Question: I am working on JTree and i need to Create XML file of Jtree so is there any good way to convert it? I am using JTree in java.
I just need to convert it and i have 'Checkbox' as node into the Tree and i have used render for it. and when submit call i need to convert that Jtree into XML. is there any good way for that??
My Tree is Dynamically Created. so i need to convert it.
i tried this
'''
try {
DocumentBuilderFactory factory = DocumentBuilderFactory.newInstance();
Document doc = factory.newDocumentBuilder().newDocument();
Element rootElement = doc.createElement("Vervesystems");
TreeNode root = (TreeNode) jTree1.getModel().getRoot();
parseTreeNode(root, rootElement);
System.out.println("Node name"+root.toString());
System.err.println("Root node"+root.getChildCount());
Transformer tf = TransformerFactory.newInstance().newTransformer();
tf.setOutputProperty(OutputKeys.INDENT, "yes");
tf.setOutputProperty(OutputKeys.METHOD, "xml");
tf.setOutputProperty("{http://xml.apache.org/xslt}indent-amount", "4");
DOMSource domSource = new DOMSource(doc);
StreamResult sr = new StreamResult(new File("/home/kishan/NetBeansProjects/03-02-2014-VISDashboard/src/com/verve/visdashboard/TreeModel.xml"));
tf.transform(domSource, sr);
} catch (Exception e) {
System.err.println("This is exception "+e);
}
private void parseTreeNode(TreeNode treeNode, Node doc) {
try {
Element parentElement = doc.getOwnerDocument().createElement("folder");
doc.appendChild(parentElement);
System.err.println("Element name"+parentElement.getTagName());
// Apply properties to root element...
org.w3c.dom.Attr attrName = doc.getOwnerDocument().createAttribute("DisplayName");
attrName.setNodeValue("Treenode");
System.err.println("Count"+treeNode.getChildCount());
parentElement.getAttributes().setNamedItem(attrName);
Enumeration kiddies = treeNode.children();
while (kiddies.hasMoreElements()) {
TreeNode child = (TreeNode) kiddies.nextElement();
//doc.appendChild(child);
System.out.println("Child"+child.toString());
parseTreeNode(child, parentElement);
}
} catch (Exception e) {
System.err.println("exception is here"+e);
}
'''
but its Wrting blank only in myxml file. can anybody give suggestion. Example image is here.

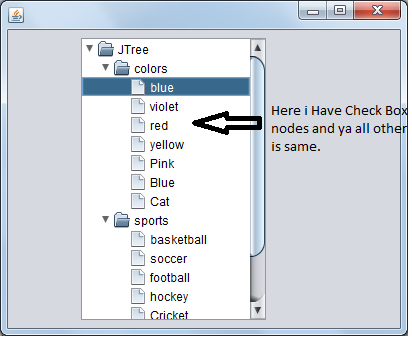
Answer: The basic concept is simple. A 'TreeModel' is just a bunch of linked nodes, which may or may not contain children
Creating the XML is a "little" more complex, but not that difficult, in fact, the most difficult part would be trying to parse each node and saving it...
Take a look at <URL> for more details
'''
import java.io.File;
import java.util.Enumeration;
import java.util.logging.Level;
import java.util.logging.Logger;
import javax.swing.tree.DefaultTreeModel;
import javax.swing.tree.TreeModel;
import javax.swing.tree.TreeNode;
import javax.xml.parsers.DocumentBuilderFactory;
import javax.xml.parsers.ParserConfigurationException;
import javax.xml.transform.OutputKeys;
import javax.xml.transform.Transformer;
import javax.xml.transform.TransformerConfigurationException;
import javax.xml.transform.TransformerException;
import javax.xml.transform.TransformerFactory;
import javax.xml.transform.dom.DOMSource;
import javax.xml.transform.stream.StreamResult;
import org.w3c.dom.Attr;
import org.w3c.dom.Document;
import org.w3c.dom.Element;
import org.w3c.dom.Node;
public class ConvertToXML {
public static void main(String[] args) {
TreeModel model = new DefaultTreeModel(...);
try {
DocumentBuilderFactory factory = DocumentBuilderFactory.newInstance();
Document doc = factory.newDocumentBuilder().newDocument();
Element rootElement = doc.createElement("treeModel");
doc.appendChild(rootElement);
// Get tree root...
TreeNode root = (TreeNode) model.getRoot();
parseTreeNode(root, rootElement);
// Save the document to disk...
Transformer tf = TransformerFactory.newInstance().newTransformer();
tf.setOutputProperty(OutputKeys.INDENT, "yes");
tf.setOutputProperty(OutputKeys.METHOD, "xml");
tf.setOutputProperty("{http://xml.apache.org/xslt}indent-amount", "4");
DOMSource domSource = new DOMSource(doc);
StreamResult sr = new StreamResult(new File("TreeModel.xml"));
tf.transform(domSource, sr);
} catch (ParserConfigurationException | TransformerException ex) {
ex.printStackTrace();
}
}
private static void parseTreeNode(TreeNode treeNode, Node doc) {
Element parentElement = doc.getOwnerDocument().createElement("node");
doc.appendChild(parentElement);
// Apply properties to root element...
Attr attrName = doc.getOwnerDocument().createAttribute("name");
attrName.setNodeValue(...);
parentElement.getAttributes().setNamedItem(attrName);
Enumeration kiddies = treeNode.children();
while (kiddies.hasMoreElements()) {
TreeNode child = (TreeNode) kiddies.nextElement();
parseTreeNode(child, parentElement);
}
}
}
'''
The following example is based on the examples from <URL>
And produces the following output...
'''
<?xml version="1.0" encoding="UTF-8" standalone="no"?>
<Library>
<catagory name="Books for Java Programmers">
<book name="The Java Tutorial: A Short Course on the Basics" url="tutorial.html"/>
<book name="The Java Tutorial Continued: The Rest of the JDK" url="tutorialcont.html"/>
<book name="The JFC Swing Tutorial: A Guide to Constructing GUIs" url="swingtutorial.html"/>
<book name="Effective Java Programming Language Guide" url="bloch.html"/>
<book name="The Java Programming Language" url="arnold.html"/>
<book name="The Java Developers Almanac" url="chan.html"/>
</catagory>
<catagory name="Books for Java Implementers">
<book name="The Java Virtual Machine Specification" url="vm.html"/>
<book name="The Java Language Specification" url="jls.html"/>
</catagory>
</Library>
'''
The code...
'''
import java.io.File;
import java.util.Enumeration;
import javax.swing.tree.DefaultMutableTreeNode;
import javax.swing.tree.DefaultTreeModel;
import javax.swing.tree.TreeModel;
import javax.swing.tree.TreeNode;
import javax.xml.parsers.DocumentBuilderFactory;
import javax.xml.parsers.ParserConfigurationException;
import javax.xml.transform.OutputKeys;
import javax.xml.transform.Transformer;
import javax.xml.transform.TransformerException;
import javax.xml.transform.TransformerFactory;
import javax.xml.transform.dom.DOMSource;
import javax.xml.transform.stream.StreamResult;
import org.w3c.dom.Attr;
import org.w3c.dom.Document;
import org.w3c.dom.Element;
public class TreeExample {
public static void main(String[] args) {
DefaultMutableTreeNode top = new DefaultMutableTreeNode("The Java Series");
createNodes(top);
TreeModel model = new DefaultTreeModel(top);
try {
DocumentBuilderFactory factory = DocumentBuilderFactory.newInstance();
Document doc = factory.newDocumentBuilder().newDocument();
// Get tree root...
DefaultMutableTreeNode root = (DefaultMutableTreeNode) model.getRoot();
parseTreeNode(root, doc);
// Save the document to disk...
Transformer tf = TransformerFactory.newInstance().newTransformer();
tf.setOutputProperty(OutputKeys.INDENT, "yes");
tf.setOutputProperty(OutputKeys.METHOD, "xml");
tf.setOutputProperty("{http://xml.apache.org/xslt}indent-amount", "4");
DOMSource domSource = new DOMSource(doc);
StreamResult sr = new StreamResult(new File("TreeModel.xml"));
tf.transform(domSource, sr);
} catch (ParserConfigurationException | TransformerException ex) {
ex.printStackTrace();
}
}
protected static void parseTreeNode(DefaultMutableTreeNode treeNode, Document doc) {
String value = treeNode.getUserObject().toString();
Element rootElement = doc.createElement("Library");
doc.appendChild(rootElement);
Enumeration kiddies = treeNode.children();
while (kiddies.hasMoreElements()) {
DefaultMutableTreeNode child = (DefaultMutableTreeNode) kiddies.nextElement();
parseTreeNode(child, rootElement);
}
}
protected static void parseTreeNode(DefaultMutableTreeNode treeNode, Element doc) {
Object value = treeNode.getUserObject();
Element parentElement = null;
if (value instanceof BookInfo) {
parentElement = doc.getOwnerDocument().createElement("book");
BookInfo book = (BookInfo) value;
// Apply properties to root element...
Attr attrName = doc.getOwnerDocument().createAttribute("name");
attrName.setNodeValue(book.getBookName());
parentElement.getAttributes().setNamedItem(attrName);
Attr attrURL = doc.getOwnerDocument().createAttribute("url");
attrURL.setNodeValue(book.getBookURL());
parentElement.getAttributes().setNamedItem(attrURL);
} else if (value instanceof BookCatagory) {
parentElement = doc.getOwnerDocument().createElement("catagory");
BookCatagory book = (BookCatagory) value;
// Apply properties to root element...
Attr attrName = doc.getOwnerDocument().createAttribute("name");
attrName.setNodeValue(book.getCatagory());
parentElement.getAttributes().setNamedItem(attrName);
}
doc.appendChild(parentElement);
Enumeration kiddies = treeNode.children();
while (kiddies.hasMoreElements()) {
DefaultMutableTreeNode child = (DefaultMutableTreeNode) kiddies.nextElement();
parseTreeNode(child, parentElement);
}
}
protected static void createNodes(DefaultMutableTreeNode top) {
DefaultMutableTreeNode category = null;
DefaultMutableTreeNode book = null;
category = new DefaultMutableTreeNode(new BookCatagory("Books for Java Programmers"));
top.add(category);
//original Tutorial
book = new DefaultMutableTreeNode(new BookInfo("The Java Tutorial: A Short Course on the Basics",
"tutorial.html"));
category.add(book);
//Tutorial Continued
book = new DefaultMutableTreeNode(new BookInfo("The Java Tutorial Continued: The Rest of the JDK",
"tutorialcont.html"));
category.add(book);
//JFC Swing Tutorial
book = new DefaultMutableTreeNode(new BookInfo("The JFC Swing Tutorial: A Guide to Constructing GUIs",
"swingtutorial.html"));
category.add(book);
//Bloch
book = new DefaultMutableTreeNode(new BookInfo("Effective Java Programming Language Guide",
"bloch.html"));
category.add(book);
//Arnold/Gosling
book = new DefaultMutableTreeNode(new BookInfo("The Java Programming Language", "arnold.html"));
category.add(book);
//Chan
book = new DefaultMutableTreeNode(new BookInfo("The Java Developers Almanac",
"chan.html"));
category.add(book);
category = new DefaultMutableTreeNode(new BookCatagory("Books for Java Implementers"));
top.add(category);
//VM
book = new DefaultMutableTreeNode(new BookInfo("The Java Virtual Machine Specification",
"vm.html"));
category.add(book);
//Language Spec
book = new DefaultMutableTreeNode(new BookInfo("The Java Language Specification",
"jls.html"));
category.add(book);
}
public static class BookCatagory {
private String catagory;
public BookCatagory(String cat) {
this.catagory = cat;
}
public String getCatagory() {
return catagory;
}
}
private static class BookInfo {
private String bookName;
private String bookURL;
public BookInfo(String book, String filename) {
bookName = book;
bookURL = filename;
}
public String getBookName() {
return bookName;
}
public String getBookURL() {
return bookURL;
}
public String toString() {
return bookName;
}
}
}
'''